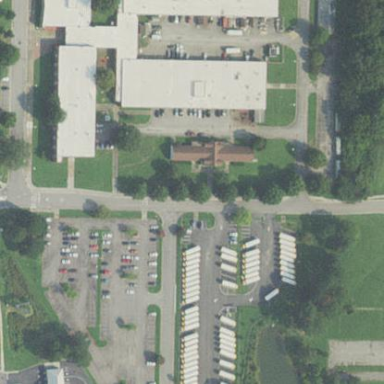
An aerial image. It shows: School building.